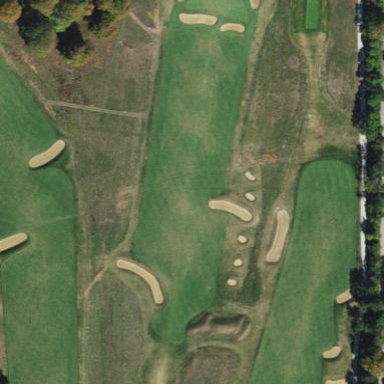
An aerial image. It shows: Well-maintained golf fairway within grassy area designated for the sport of golf.